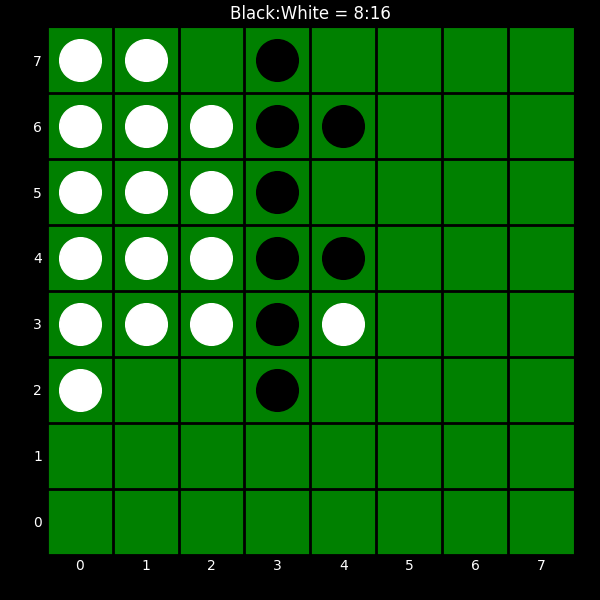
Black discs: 8
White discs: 16